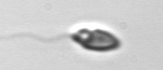
Label: Katodinium_or_Torodinium